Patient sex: M
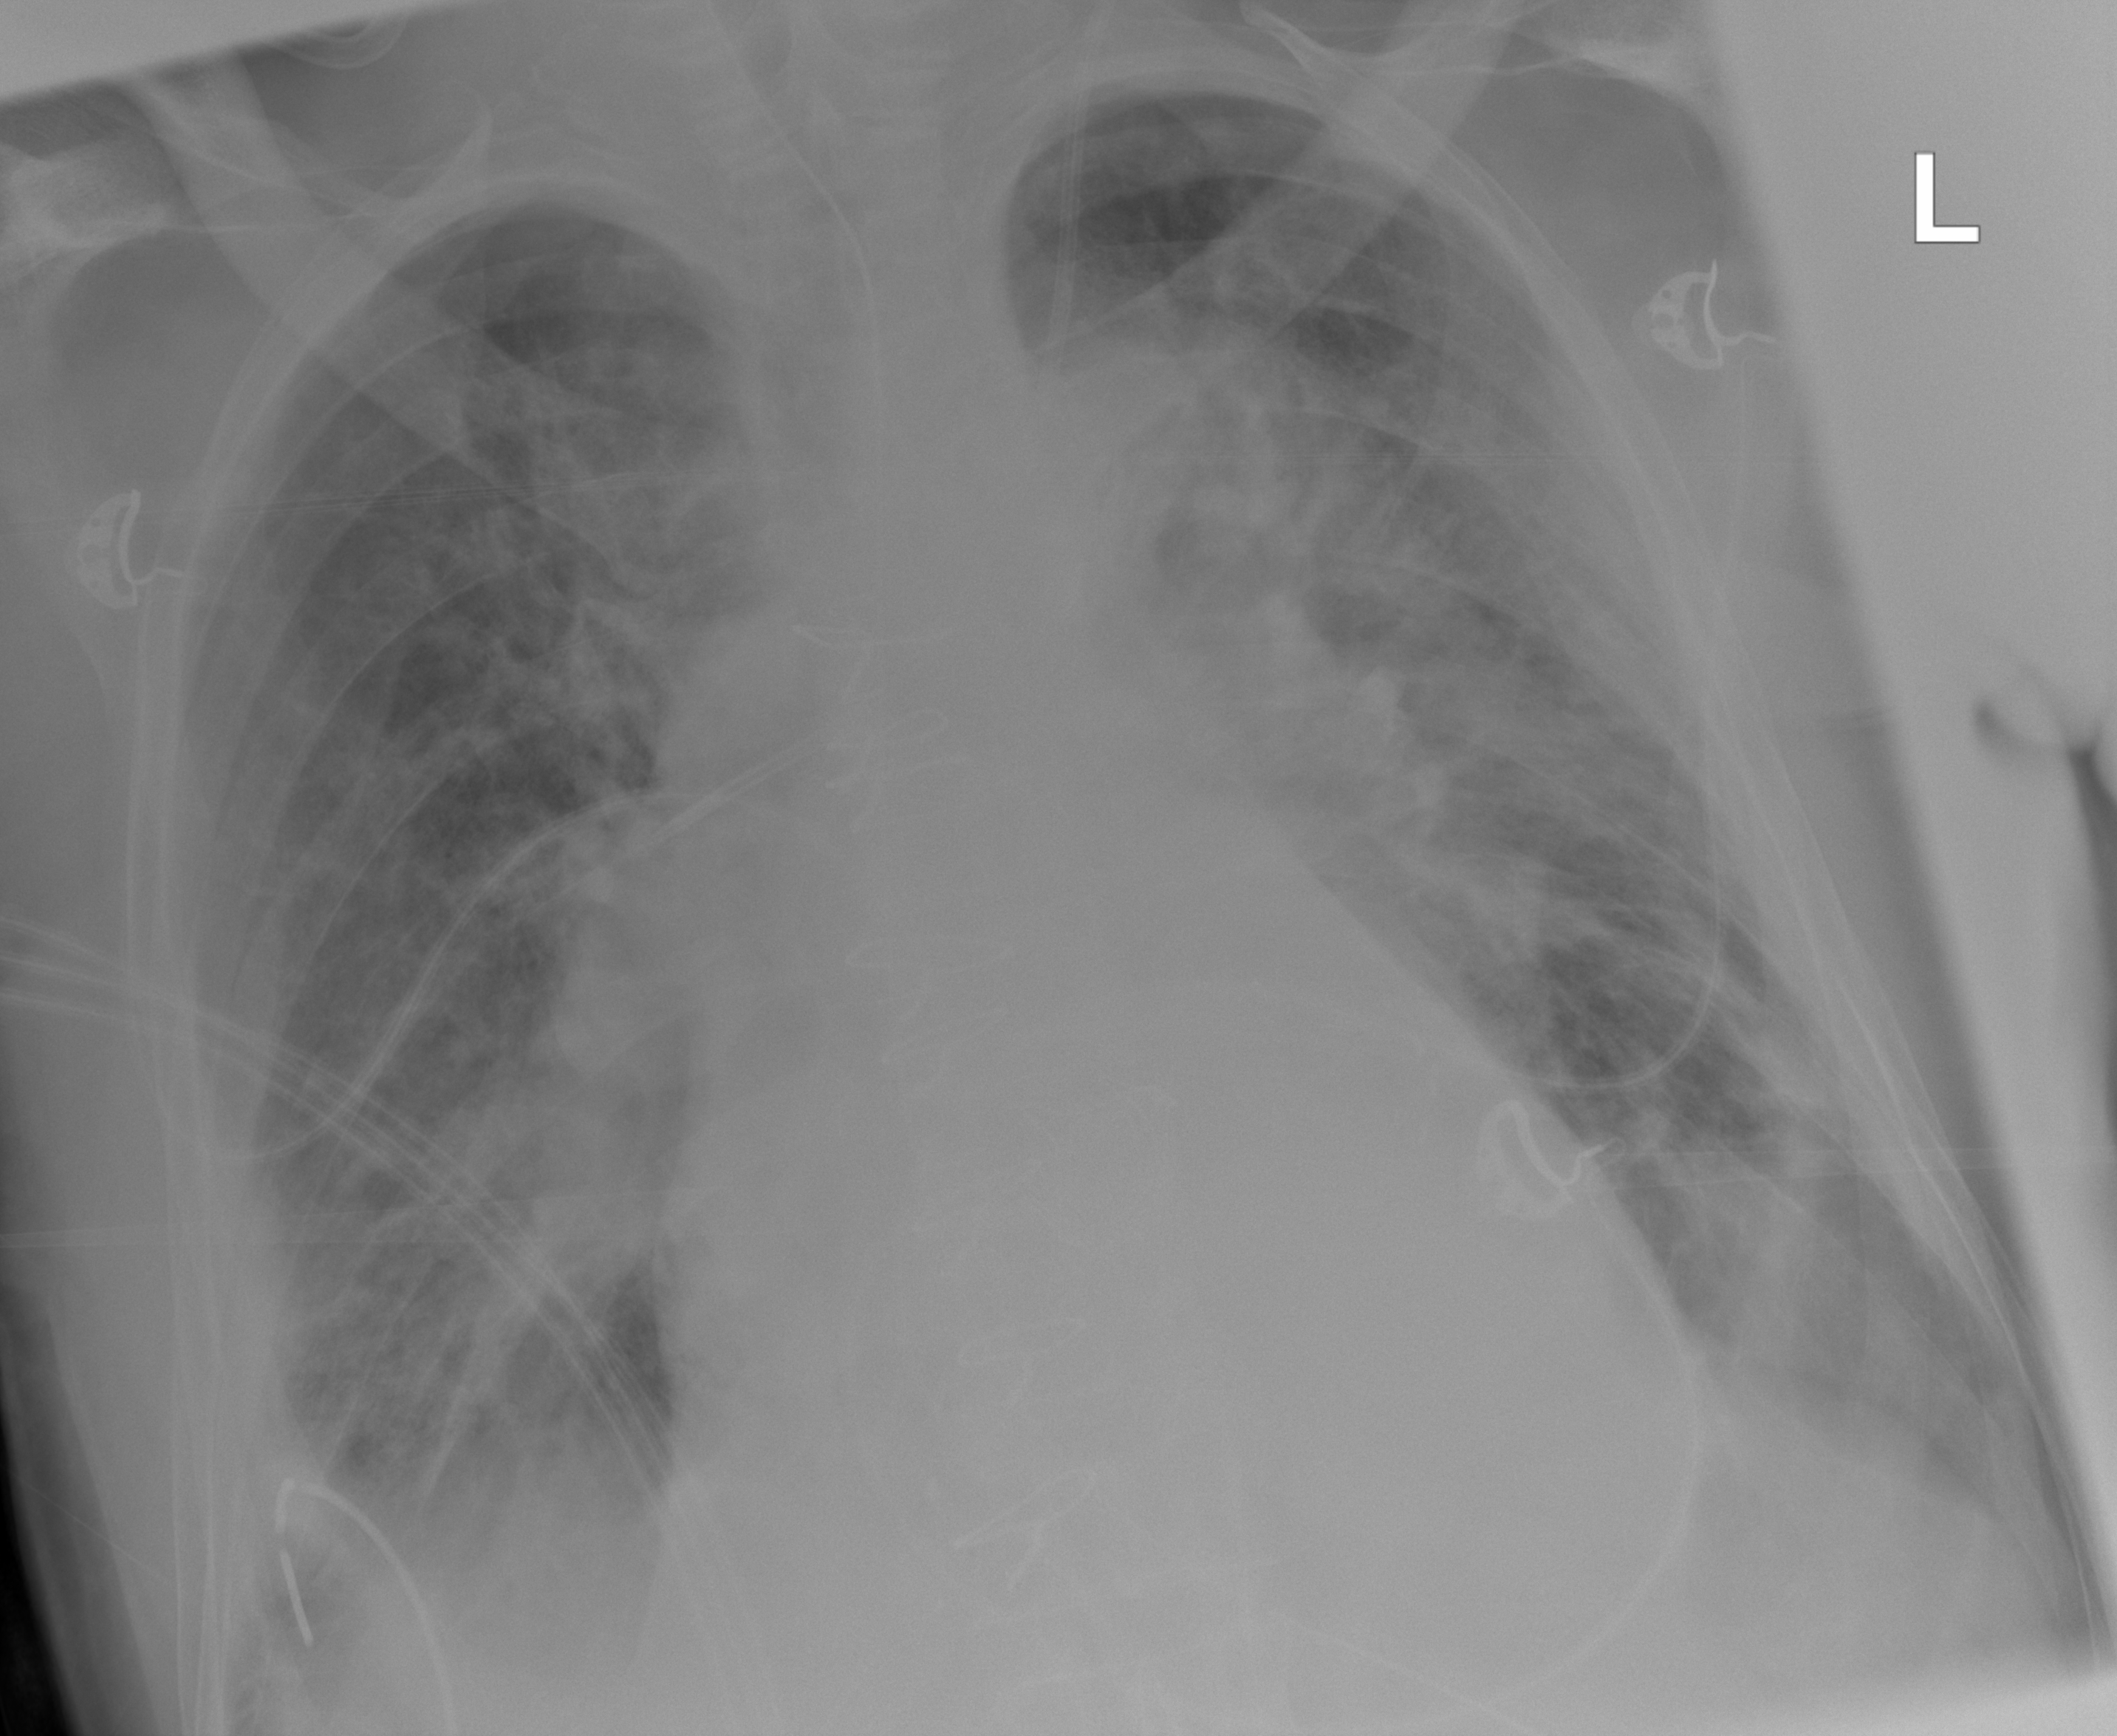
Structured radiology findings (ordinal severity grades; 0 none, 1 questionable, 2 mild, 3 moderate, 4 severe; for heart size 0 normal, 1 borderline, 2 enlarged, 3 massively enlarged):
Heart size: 1
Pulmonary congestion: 3
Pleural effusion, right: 2
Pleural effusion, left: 2
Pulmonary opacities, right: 3
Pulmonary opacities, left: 3
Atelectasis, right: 3
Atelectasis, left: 3